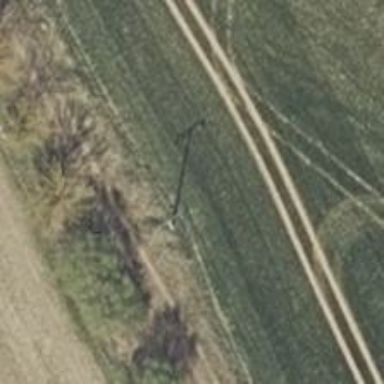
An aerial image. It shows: Power pole.